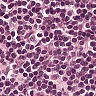
Metastatic tissue present: no